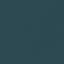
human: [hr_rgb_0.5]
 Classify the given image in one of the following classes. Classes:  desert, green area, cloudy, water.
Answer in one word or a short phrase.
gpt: water